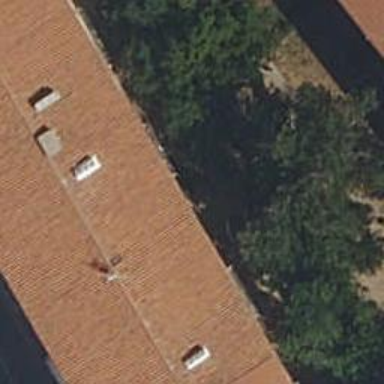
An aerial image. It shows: Apartments building with gabled roof oriented along.